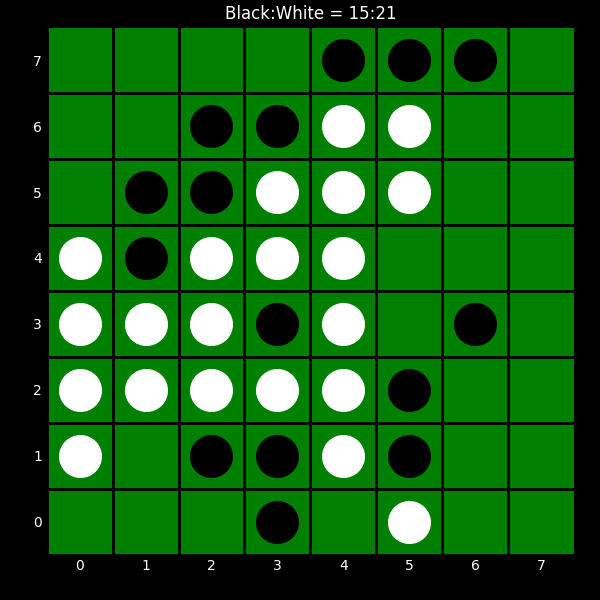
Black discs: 15
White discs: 21